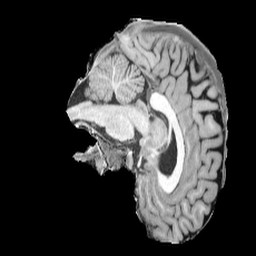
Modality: UNIT1
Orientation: sagittal